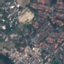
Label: Residential